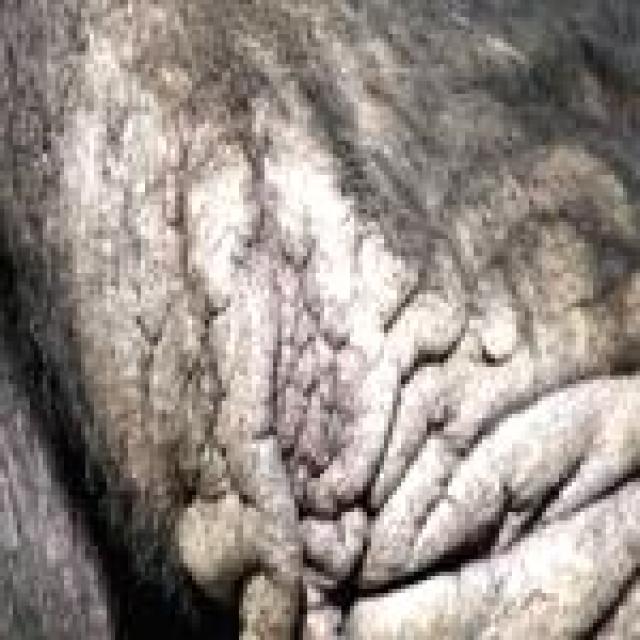
Canine fungal skin infection — characterized by alopecia, scaling, crusting, and circular lesions. Common agents include Malassezia and Candida species.